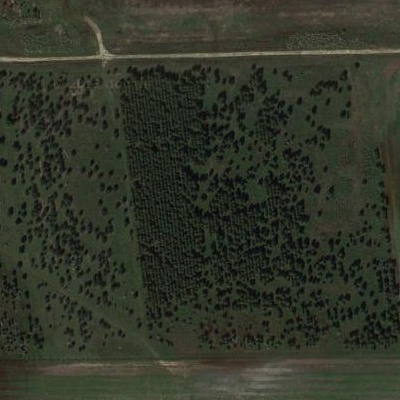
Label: eForest